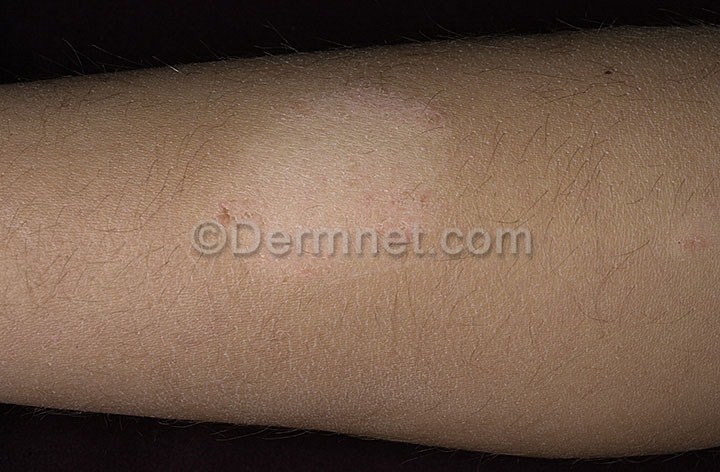
Disease: Eczema Photos